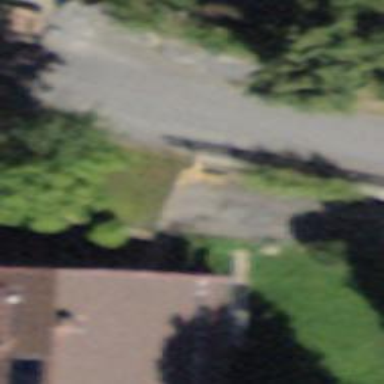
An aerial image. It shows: Garage building.